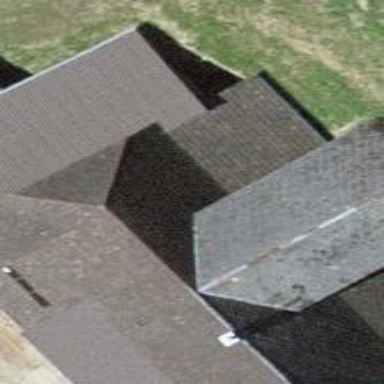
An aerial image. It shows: Farm building.